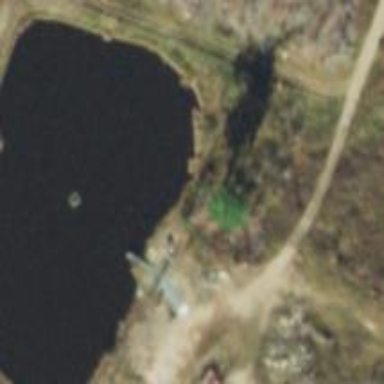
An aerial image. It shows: Pond with natural water.